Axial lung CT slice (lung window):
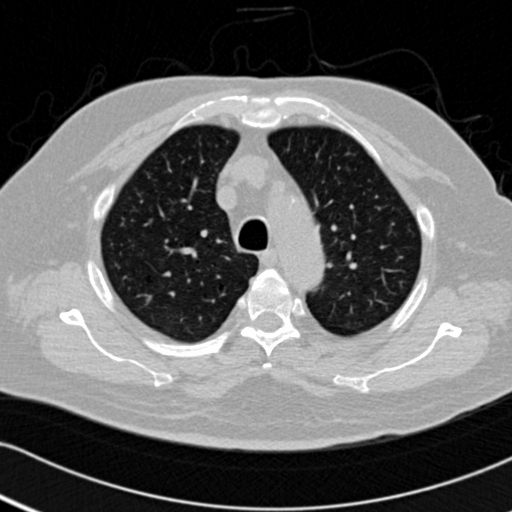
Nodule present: no